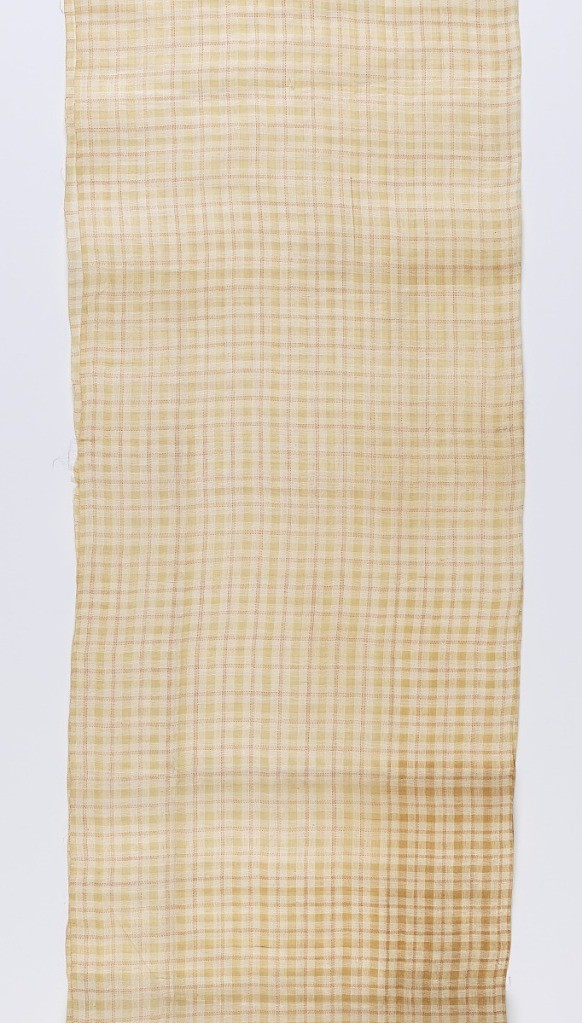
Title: Textile
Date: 19th century
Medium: piña (pineapple) fiber, cotton Technique: plain weave
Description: Plaid of cream-colored pineapple fiber and white cotton. Narrow stripes of pineapple fiber in the warp and weft direction separates the larger blocks of cream and white. These narrow stripes are outlined by single warps and wefts of red and white dashed lines.